Field crop: maize
Growth stage: 2
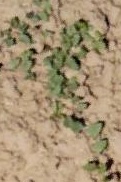
Species: convolvulus